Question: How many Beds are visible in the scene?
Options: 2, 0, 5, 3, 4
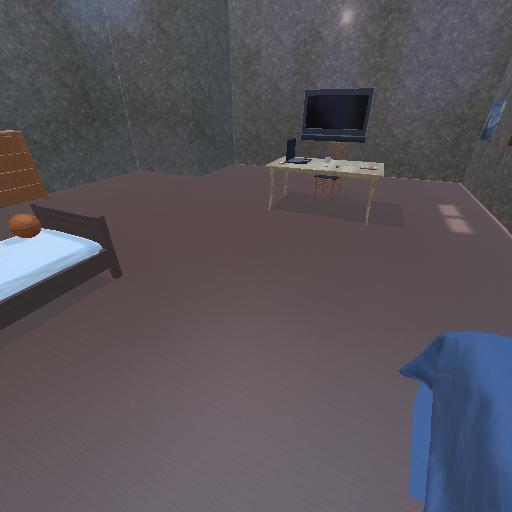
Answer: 2